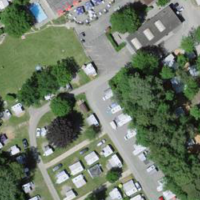
EUNIS habitat code: 53
Species observed at this site:
Tachybaptus ruficollis
Certhia brachydactyla
Corvus corone
Podiceps cristatus
Fulica atra
Sylvia atricapilla
Muscicapa striata
Chroicocephalus ridibundus
Phylloscopus collybita
Luscinia megarhynchos
Gallinula chloropus
Cygnus olor
Larus michahellis
Ardea alba
Cuculus canorus
Erithacus rubecula
Dryocopus martius
Certhia familiaris
Sitta europaea
Picus viridis
Acrocephalus scirpaceus
Acrocephalus arundinaceus
Cyanistes caeruleus
Anas platyrhynchos
Sturnus vulgaris
Chloris chloris
Fringilla coelebs
Carduelis carduelis
Turdus merula
Columba palumbus
Phalacrocorax carbo
Mergus merganser
Sterna hirundo
Motacilla alba